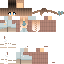
A female human skin with pale skin, wearing brown long hair dressed in a blue hoodie and brown pants, featuring a closed mouth.